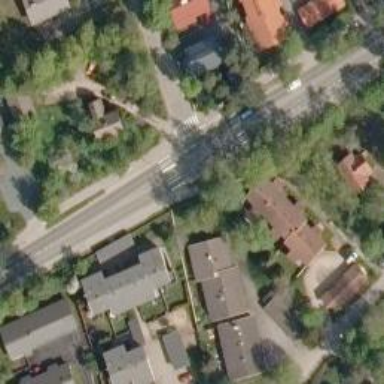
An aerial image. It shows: Asphalt cycleway.